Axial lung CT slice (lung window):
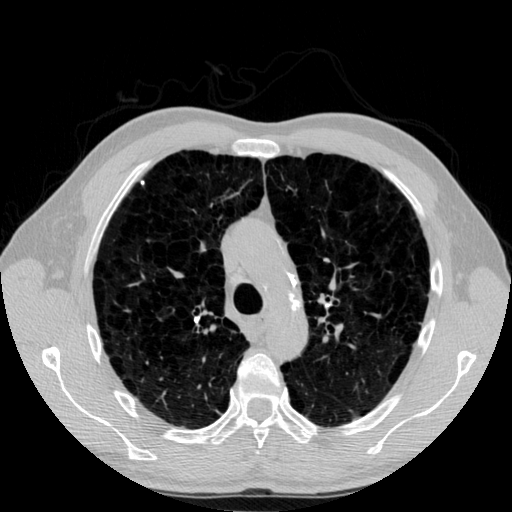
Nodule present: no